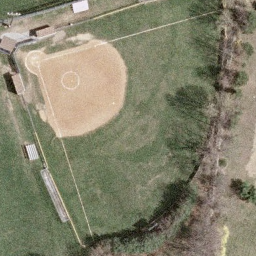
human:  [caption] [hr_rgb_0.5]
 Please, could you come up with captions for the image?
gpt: It is a new baseball diamond with sands and grass .

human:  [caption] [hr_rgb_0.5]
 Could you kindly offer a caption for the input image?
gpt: A regular baseball diamond compose of manicured lawns and sand .

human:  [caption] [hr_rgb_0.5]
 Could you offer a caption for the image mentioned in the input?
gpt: This is a baseball diamond .

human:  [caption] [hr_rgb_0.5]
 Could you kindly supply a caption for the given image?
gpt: It is a regular baseball diamond .

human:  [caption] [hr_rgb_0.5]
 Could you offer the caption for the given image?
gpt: A regular baseball diamond compose of manicured lawns and sand .